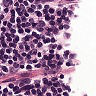
Metastatic tissue present: no